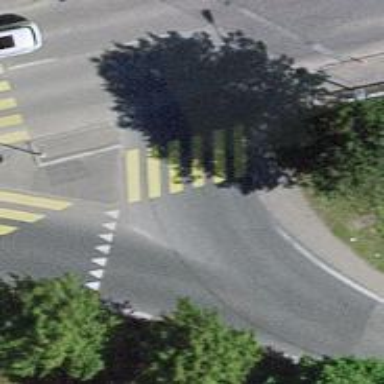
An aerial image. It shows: Marked crossing on the road.